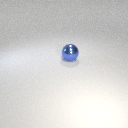
large blue metal sphere